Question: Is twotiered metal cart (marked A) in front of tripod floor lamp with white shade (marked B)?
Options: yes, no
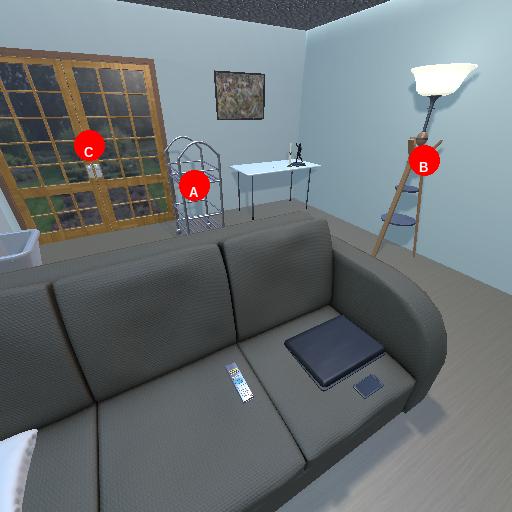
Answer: yes